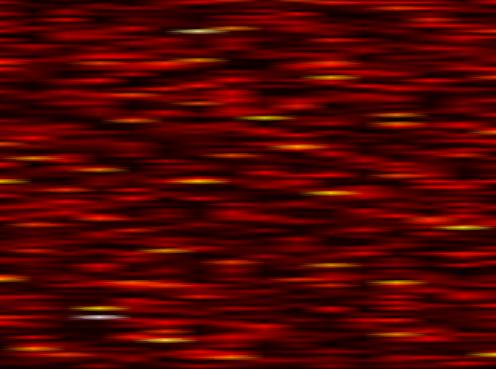
Label: UFMC